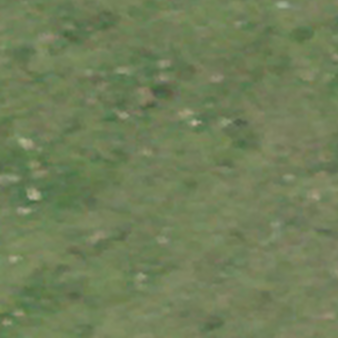
Label: other